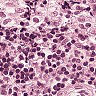
Metastatic tissue present: no